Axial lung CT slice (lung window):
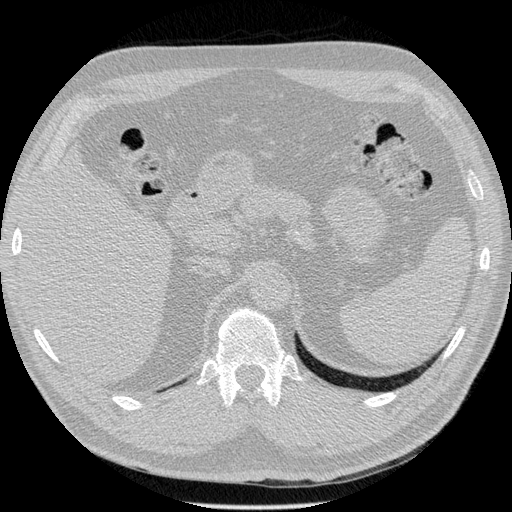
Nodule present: no